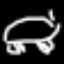
Label: frog